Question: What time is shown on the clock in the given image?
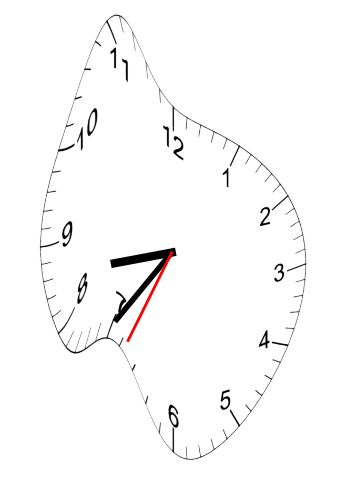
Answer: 08:35:34